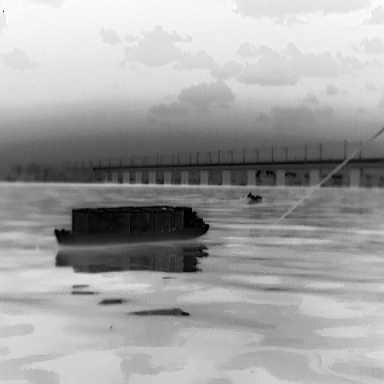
There are two objects shown in the infrared image, including a fishing_boat, and a warship.